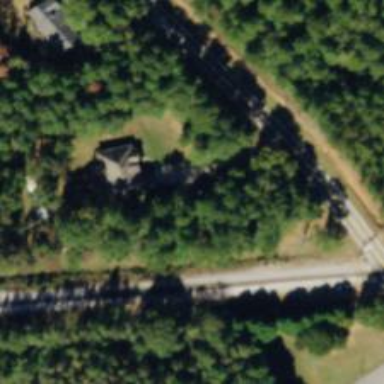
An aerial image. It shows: Driveway leading to service road.